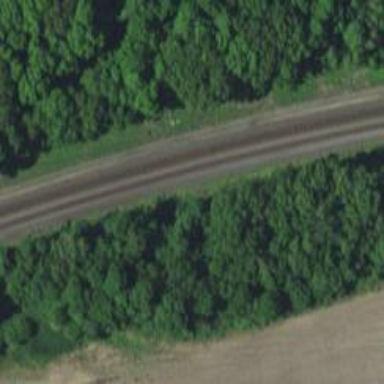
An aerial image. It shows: Railway track.